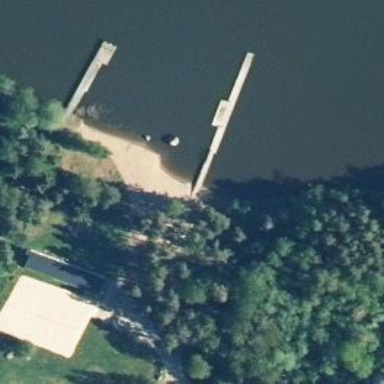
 perfect for swimming and other water activities."